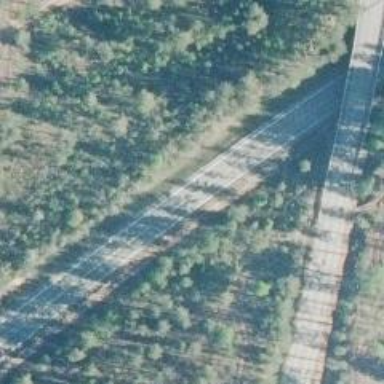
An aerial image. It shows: Asphalt road designated as trunk highway.